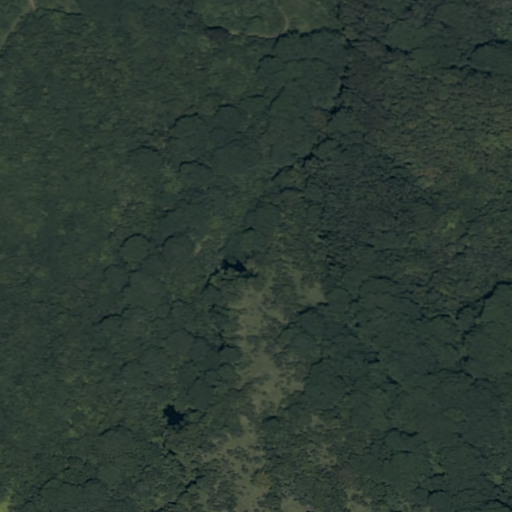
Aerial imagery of valley in Hawaii named Hooleipalaoa Gulch containing only unknown